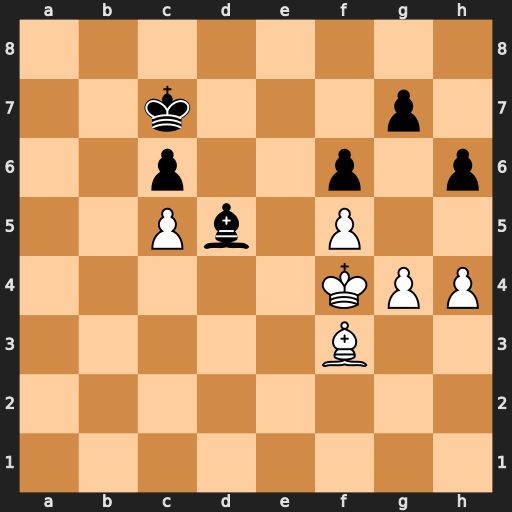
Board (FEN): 8/2k3p1/2p2p1p/2Pb1P2/5KPP/5B2/8/8
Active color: w
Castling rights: -
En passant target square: -
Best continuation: Bxd5 cxd5 Ke3 h5 gxh5